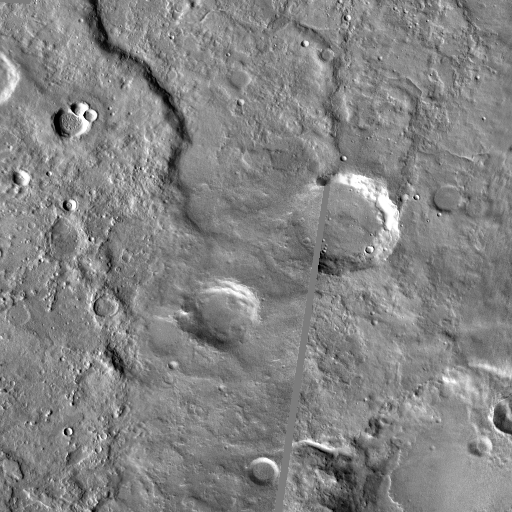
Crater classes present: Background, Other, Layered, Buried, Secondary